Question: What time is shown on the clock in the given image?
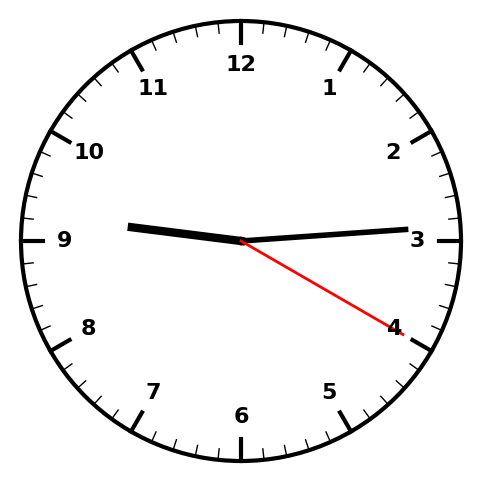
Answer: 09:14:20